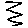
Label: zigzag